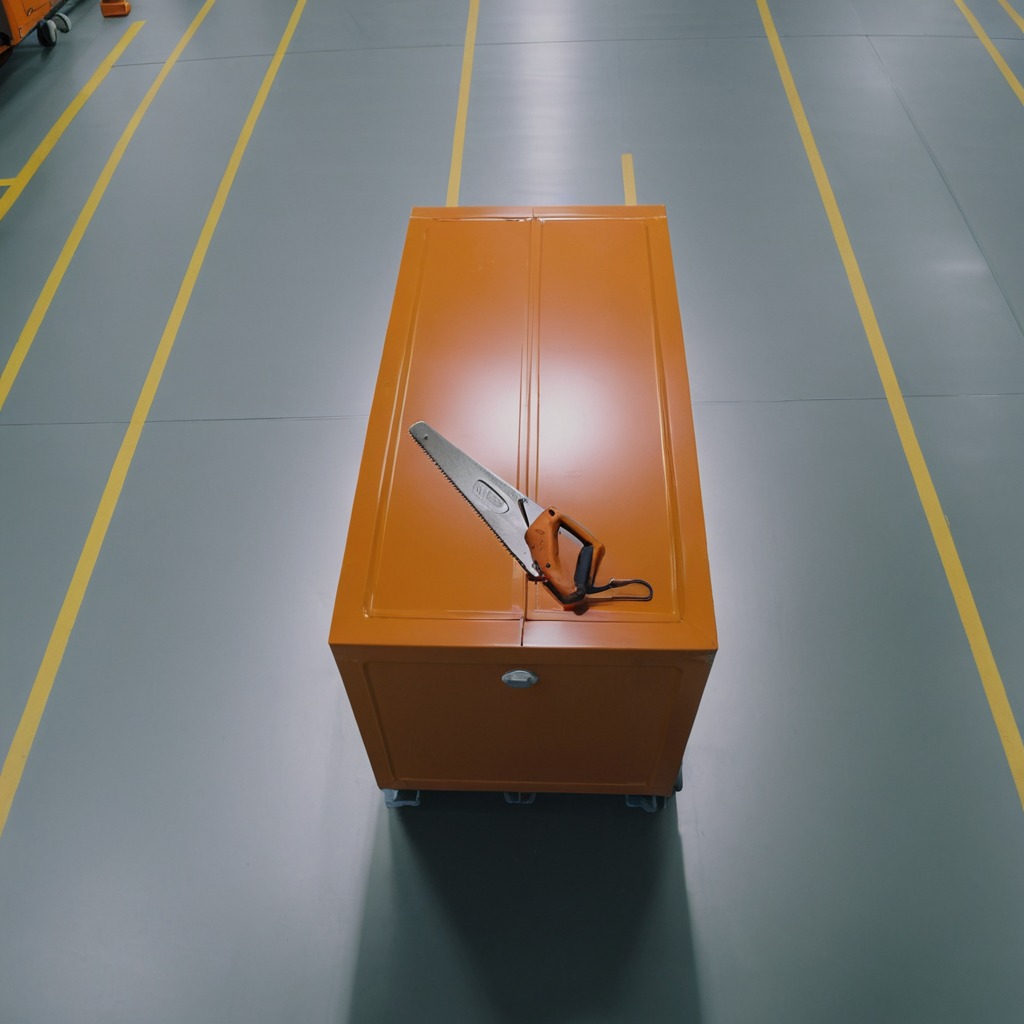
A metal saw is lying on a toolbox surface in an airplane hangar workshop.